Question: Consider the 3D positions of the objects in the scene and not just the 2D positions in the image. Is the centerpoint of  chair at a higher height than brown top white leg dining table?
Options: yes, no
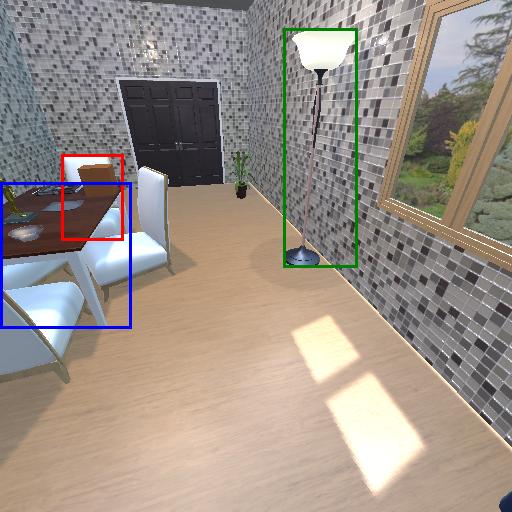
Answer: yes